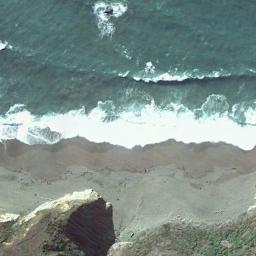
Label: beach